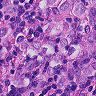
Metastatic tissue present: yes